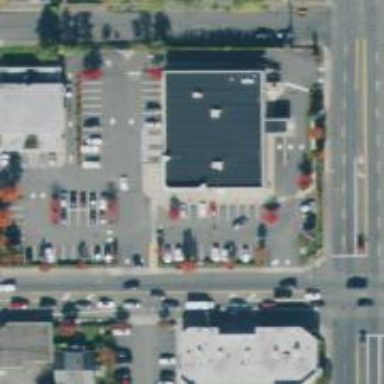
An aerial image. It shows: Parking space is available.